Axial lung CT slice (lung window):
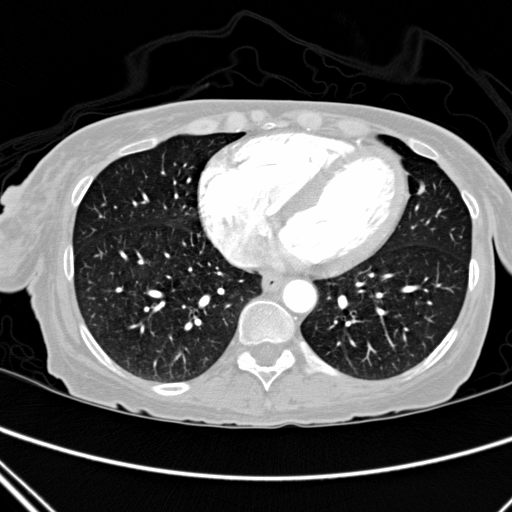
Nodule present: no